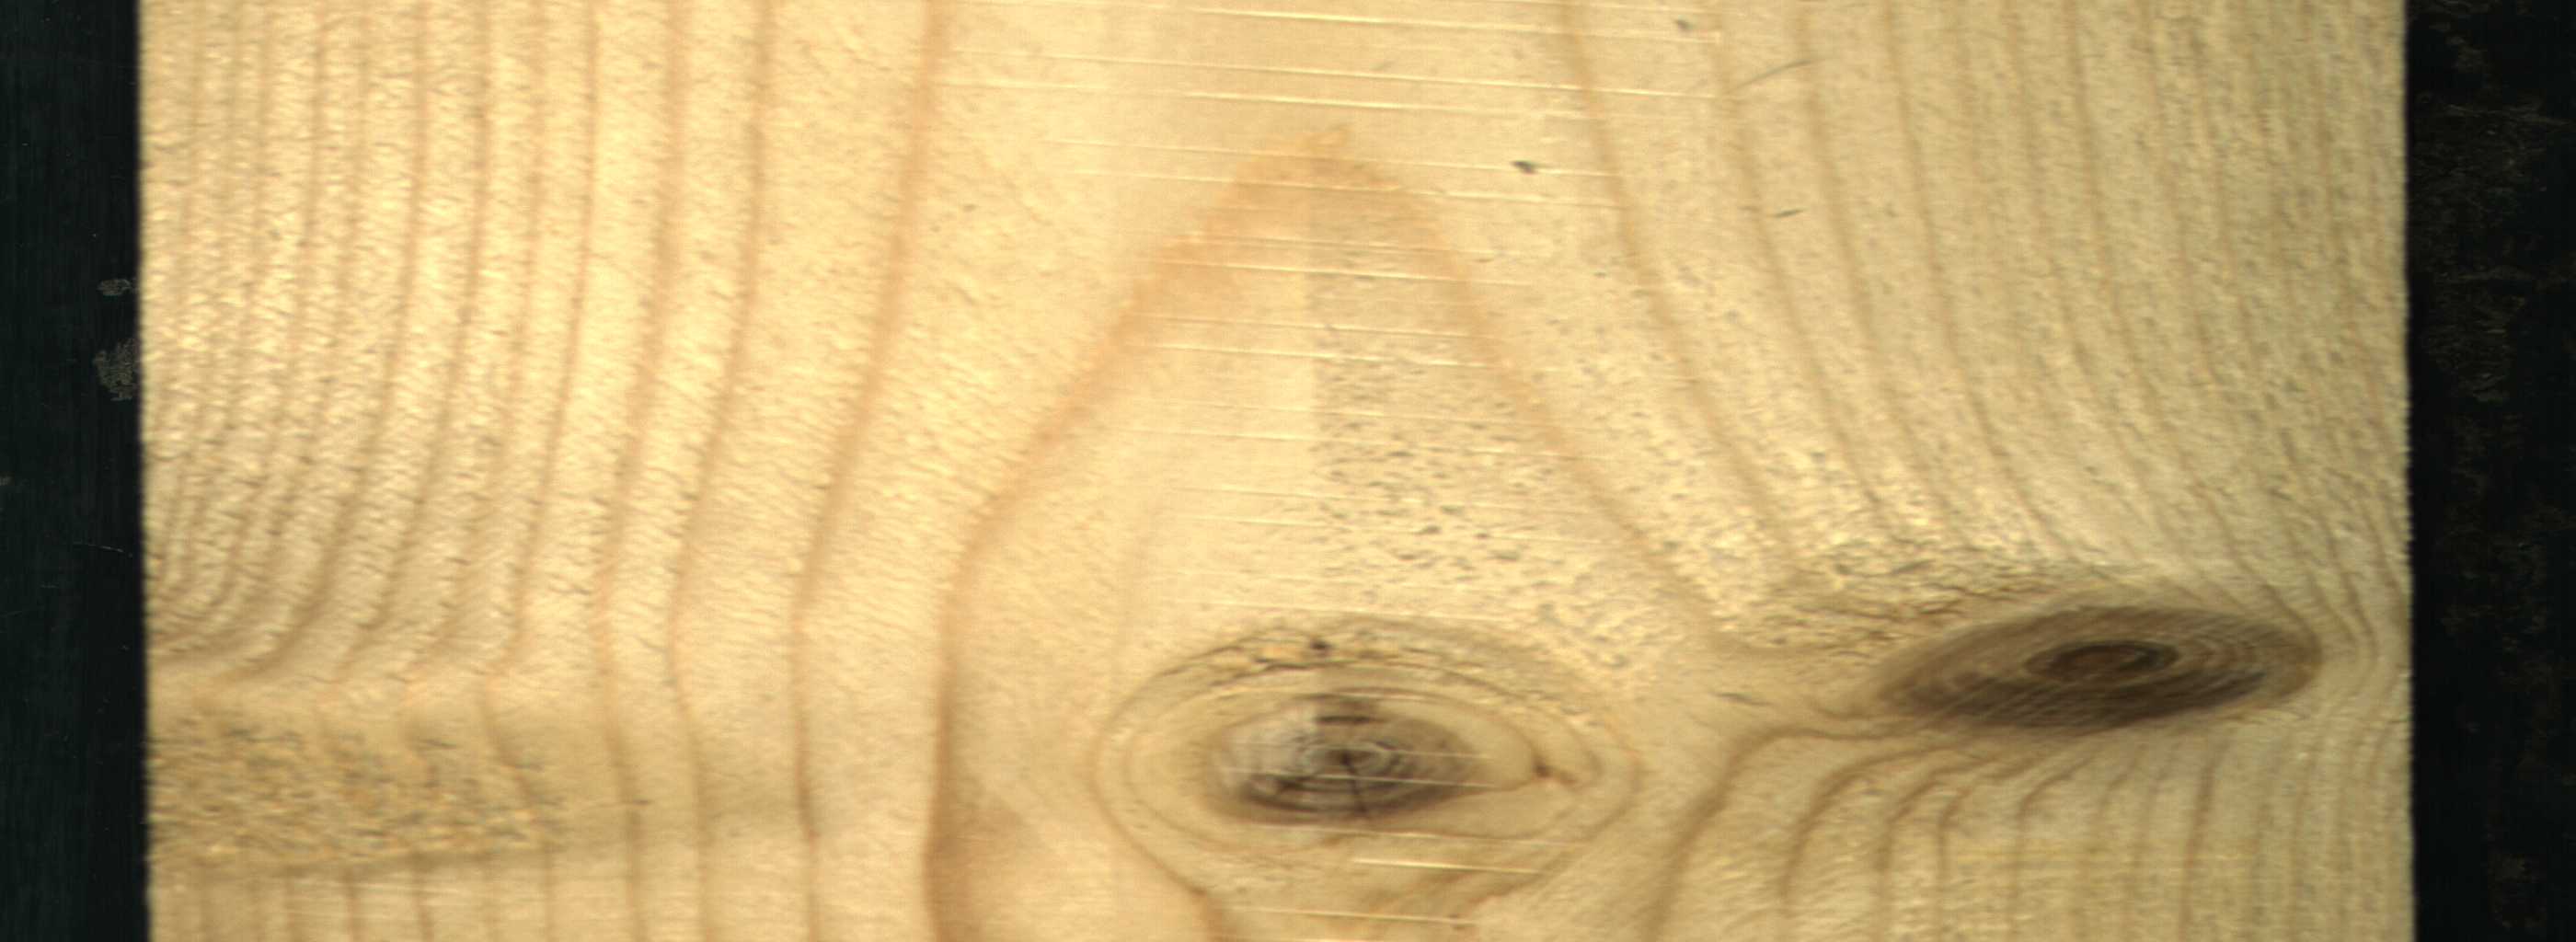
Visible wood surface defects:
Live_Knot
Live_Knot